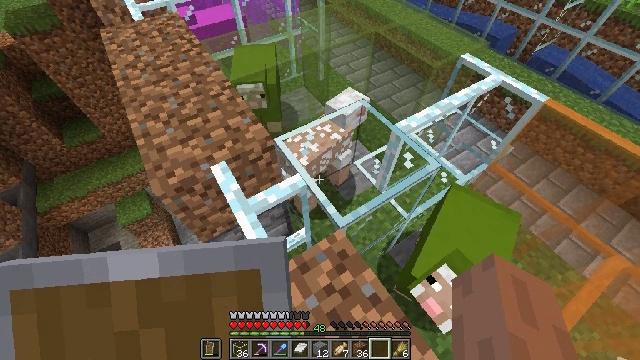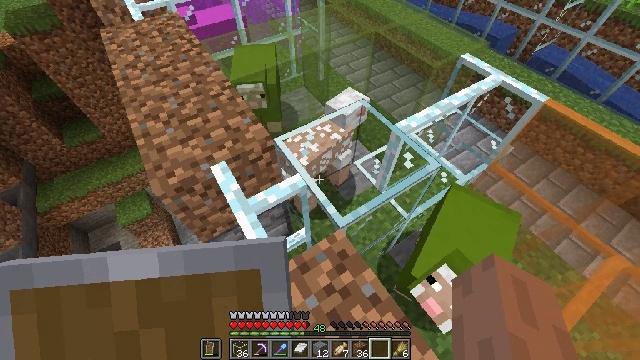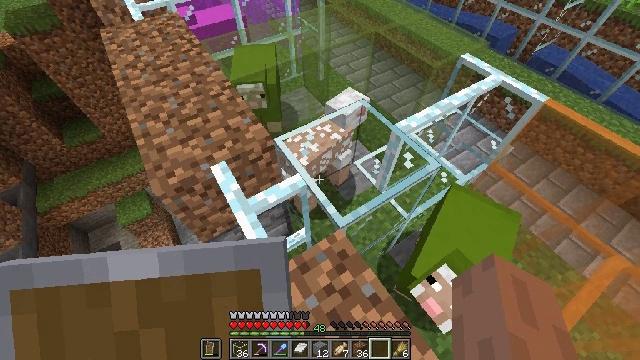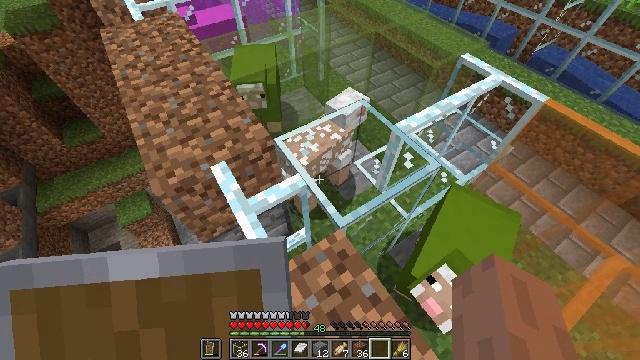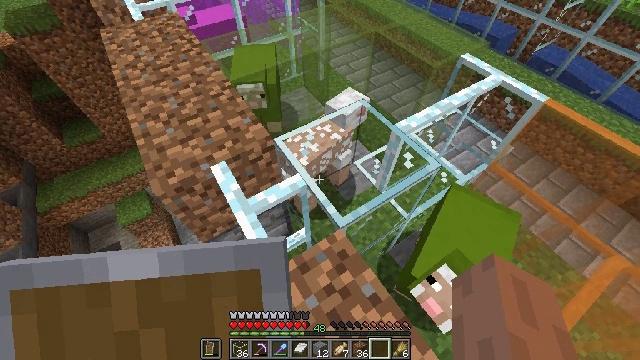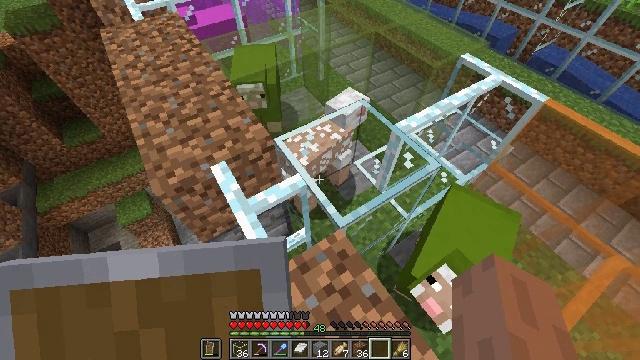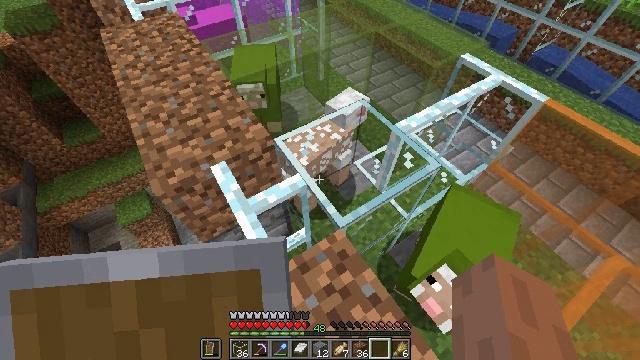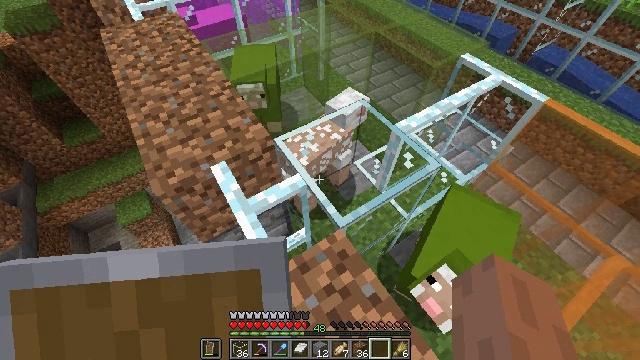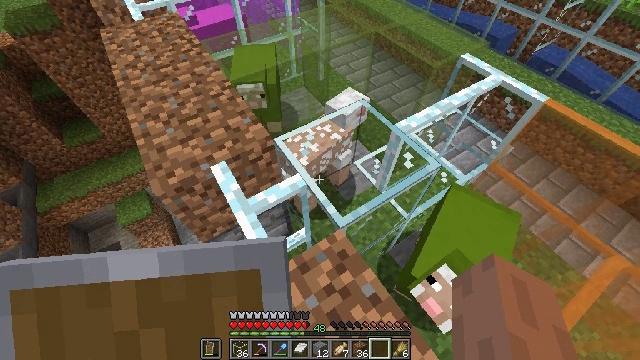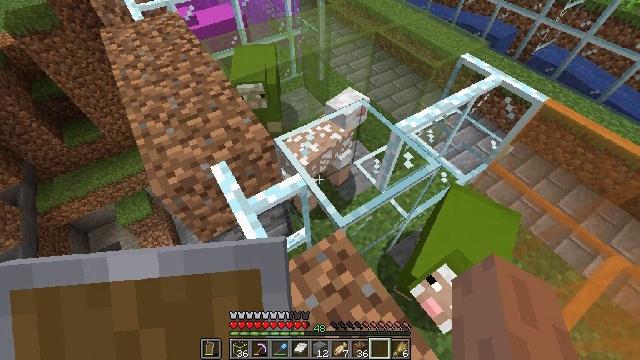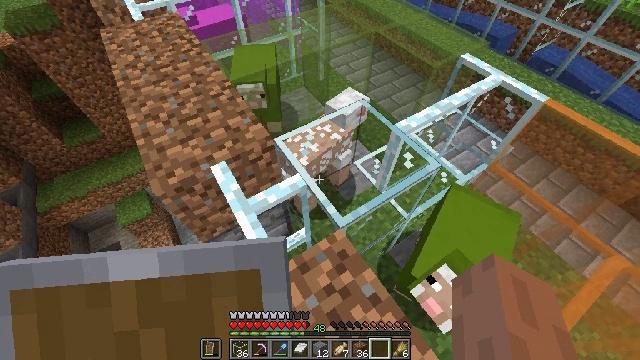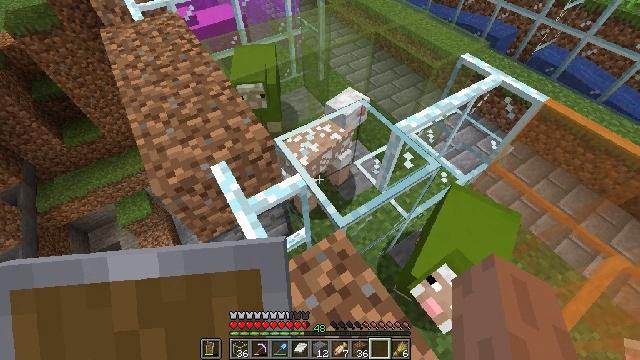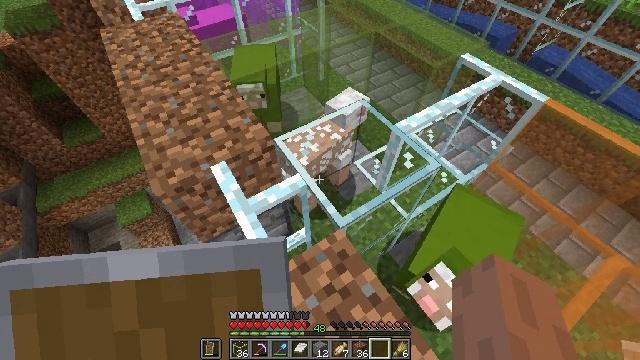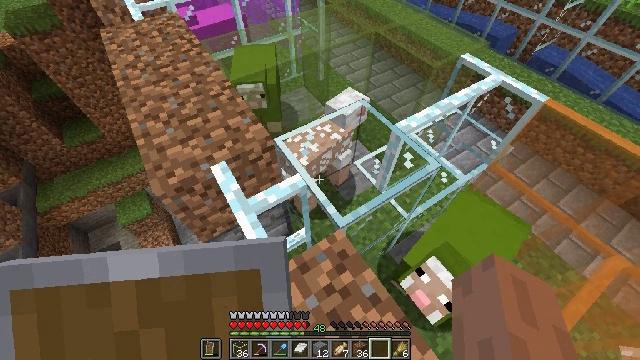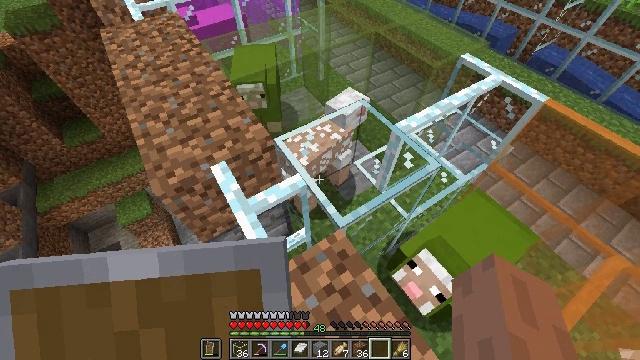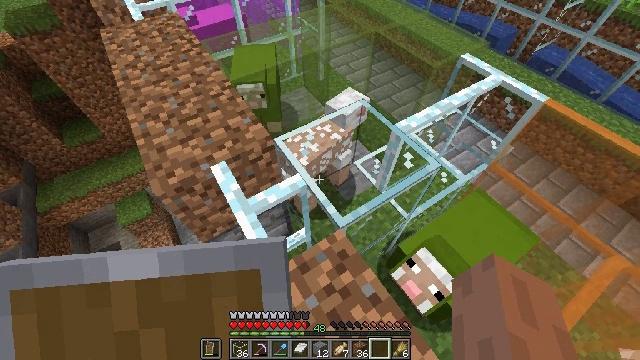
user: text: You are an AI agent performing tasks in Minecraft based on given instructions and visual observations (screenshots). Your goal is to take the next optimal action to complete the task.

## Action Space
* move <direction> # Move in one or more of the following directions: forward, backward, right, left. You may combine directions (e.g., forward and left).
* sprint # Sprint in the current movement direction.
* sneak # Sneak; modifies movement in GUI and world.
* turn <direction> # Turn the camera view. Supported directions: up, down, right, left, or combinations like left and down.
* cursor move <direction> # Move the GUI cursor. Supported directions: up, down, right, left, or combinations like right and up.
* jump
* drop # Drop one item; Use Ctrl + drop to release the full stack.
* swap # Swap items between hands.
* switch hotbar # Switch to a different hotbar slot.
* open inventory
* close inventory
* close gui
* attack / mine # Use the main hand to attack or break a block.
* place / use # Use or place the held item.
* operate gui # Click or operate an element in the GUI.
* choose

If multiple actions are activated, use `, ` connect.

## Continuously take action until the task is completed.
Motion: motion action
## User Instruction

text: Retrieve the glass pane from a window.
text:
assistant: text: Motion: no_op
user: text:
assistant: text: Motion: no_op
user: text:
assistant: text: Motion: no_op
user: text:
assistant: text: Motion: no_op
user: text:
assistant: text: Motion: no_op
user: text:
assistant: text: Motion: no_op
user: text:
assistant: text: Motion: no_op
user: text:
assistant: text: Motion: no_op
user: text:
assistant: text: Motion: no_op
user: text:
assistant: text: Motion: no_op
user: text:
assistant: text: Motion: no_op
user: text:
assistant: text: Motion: no_op
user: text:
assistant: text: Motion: no_op
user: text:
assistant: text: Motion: no_op
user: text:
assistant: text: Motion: no_op
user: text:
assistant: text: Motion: no_op
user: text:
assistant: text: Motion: no_op
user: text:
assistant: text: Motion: no_op
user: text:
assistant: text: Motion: no_op
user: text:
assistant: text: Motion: no_op
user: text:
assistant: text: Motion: no_op
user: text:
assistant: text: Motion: no_op
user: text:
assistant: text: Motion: no_op
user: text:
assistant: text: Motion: no_op
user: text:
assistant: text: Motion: no_op
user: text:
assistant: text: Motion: no_op
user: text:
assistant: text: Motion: no_op
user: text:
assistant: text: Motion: no_op
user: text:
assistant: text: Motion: no_op
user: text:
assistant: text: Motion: no_op